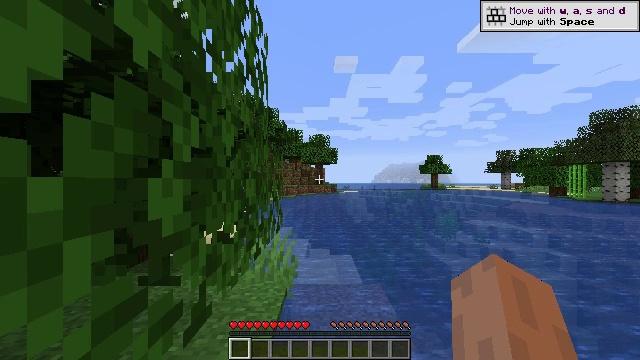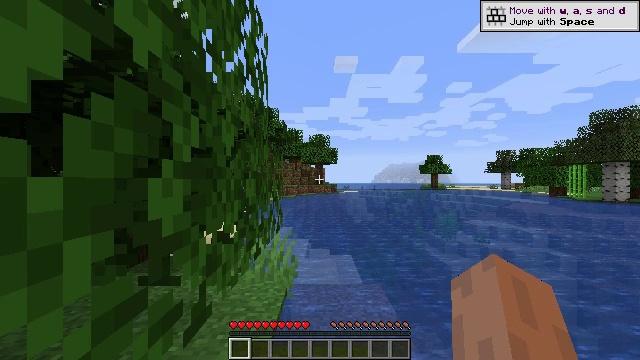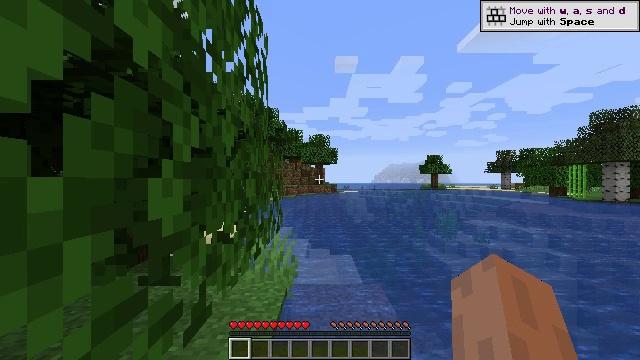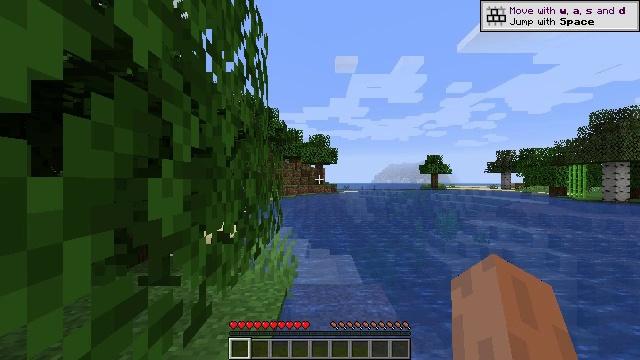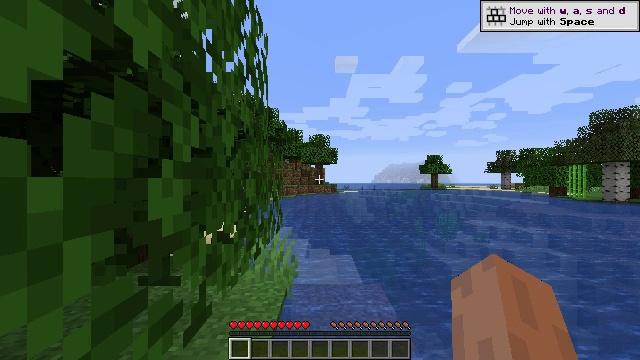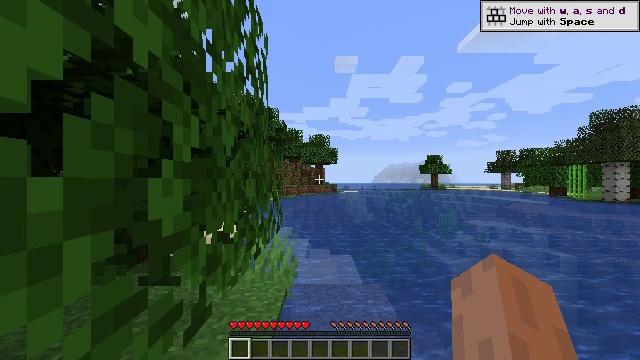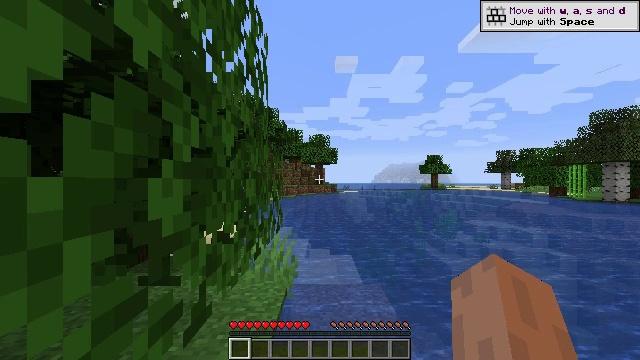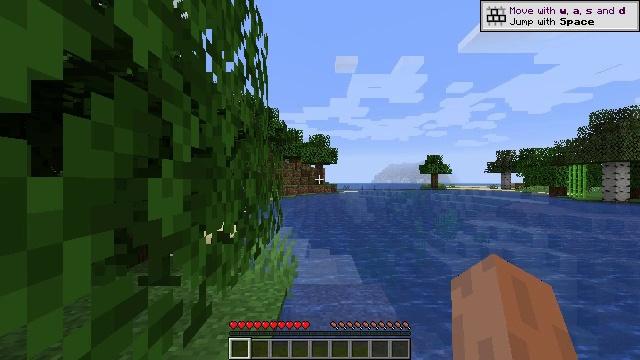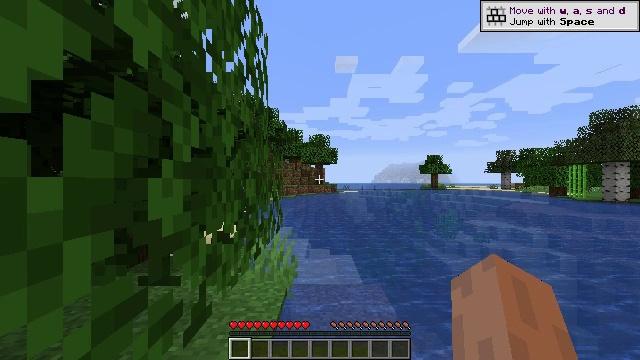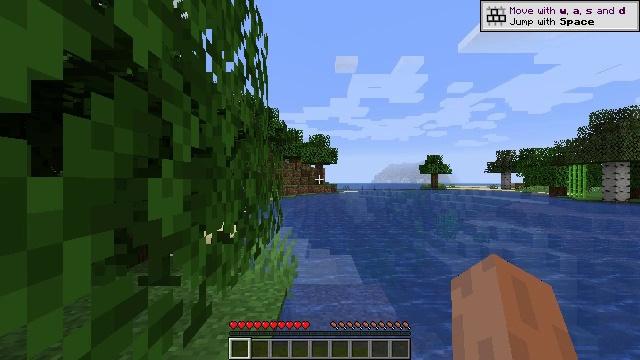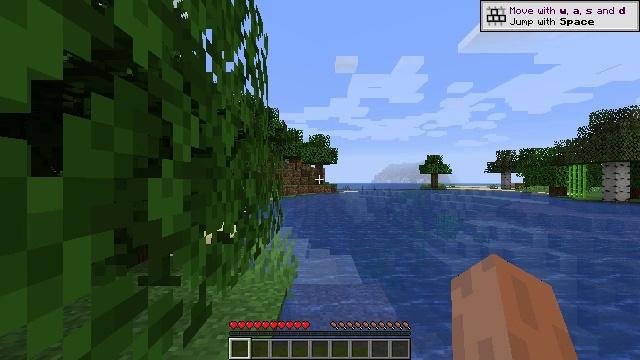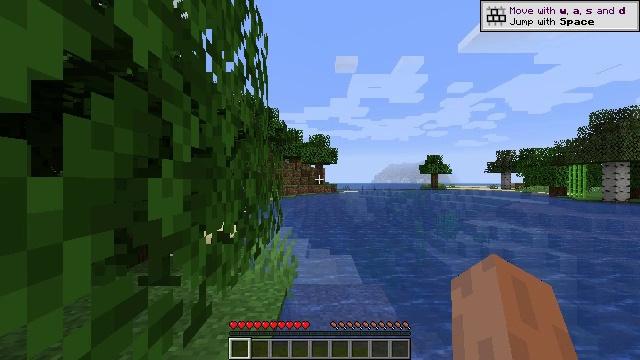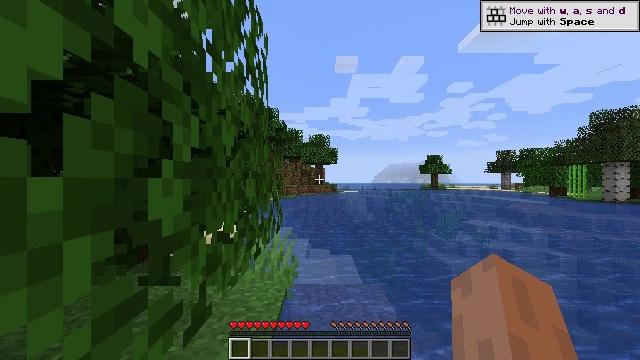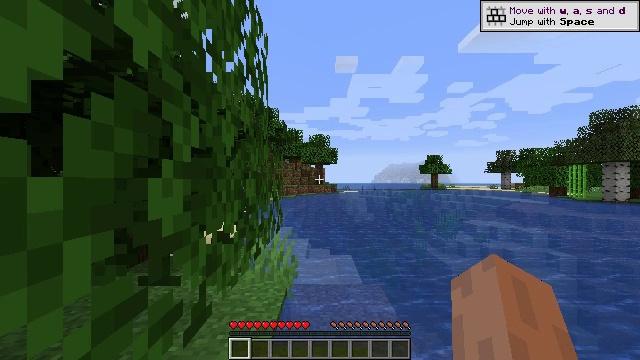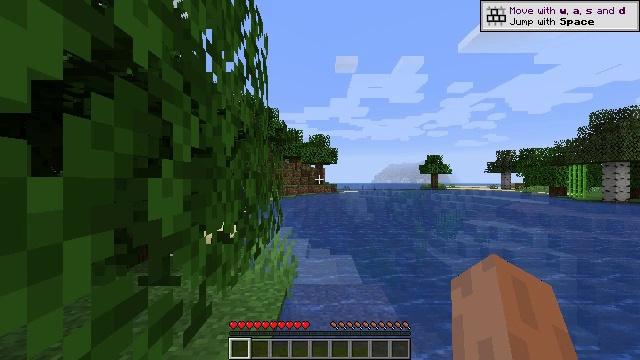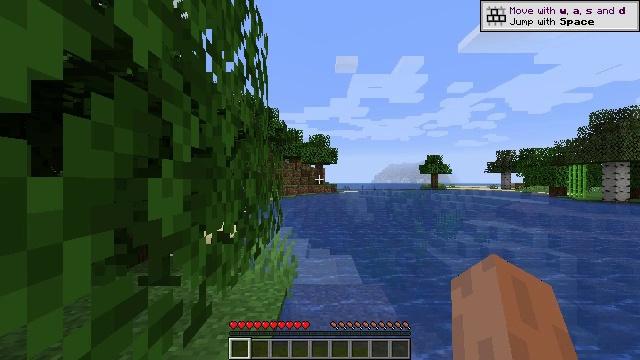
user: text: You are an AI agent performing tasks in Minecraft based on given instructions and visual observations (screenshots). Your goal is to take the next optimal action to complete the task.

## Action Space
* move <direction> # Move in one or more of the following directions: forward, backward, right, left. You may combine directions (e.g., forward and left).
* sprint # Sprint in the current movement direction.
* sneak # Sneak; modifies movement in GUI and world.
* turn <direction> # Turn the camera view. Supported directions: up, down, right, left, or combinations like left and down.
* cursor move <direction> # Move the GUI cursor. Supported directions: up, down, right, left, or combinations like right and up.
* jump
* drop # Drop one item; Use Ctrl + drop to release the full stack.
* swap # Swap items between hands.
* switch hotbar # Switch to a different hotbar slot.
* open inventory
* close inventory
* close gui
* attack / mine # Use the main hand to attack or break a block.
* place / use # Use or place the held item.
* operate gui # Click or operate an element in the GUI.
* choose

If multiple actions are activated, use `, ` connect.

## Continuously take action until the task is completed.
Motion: motion action
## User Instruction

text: Collect the grass block using a shovel.
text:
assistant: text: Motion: no_op
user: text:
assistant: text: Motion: no_op
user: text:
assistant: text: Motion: no_op
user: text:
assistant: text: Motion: no_op
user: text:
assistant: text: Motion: no_op
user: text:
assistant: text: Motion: no_op
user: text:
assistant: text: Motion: no_op
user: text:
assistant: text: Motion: no_op
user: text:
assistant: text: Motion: no_op
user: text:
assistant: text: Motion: no_op
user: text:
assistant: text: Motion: no_op
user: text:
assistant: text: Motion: no_op
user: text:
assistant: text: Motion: no_op
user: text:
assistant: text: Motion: no_op
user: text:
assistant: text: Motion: no_op
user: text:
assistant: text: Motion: no_op
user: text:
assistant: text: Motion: no_op
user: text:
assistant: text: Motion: no_op
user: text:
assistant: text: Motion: no_op
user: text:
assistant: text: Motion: no_op
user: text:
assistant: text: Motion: no_op
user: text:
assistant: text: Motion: no_op
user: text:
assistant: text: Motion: no_op
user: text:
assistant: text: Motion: no_op
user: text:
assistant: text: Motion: no_op
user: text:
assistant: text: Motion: no_op
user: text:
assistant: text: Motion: no_op
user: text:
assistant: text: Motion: no_op
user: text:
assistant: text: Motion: no_op
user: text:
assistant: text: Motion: no_op